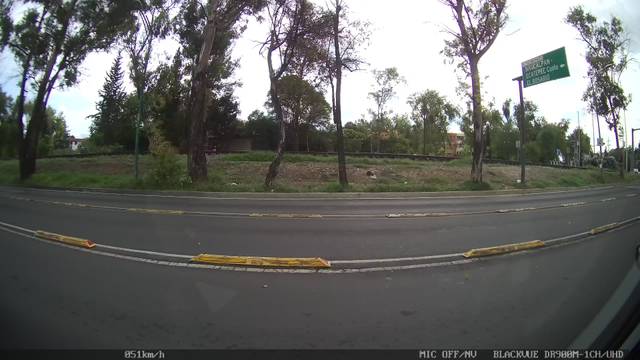
Region: Mexico
Coordinates: 19.51, -99.192